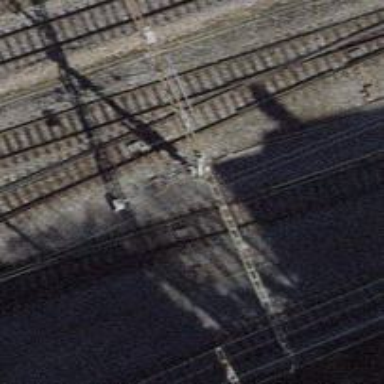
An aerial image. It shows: Single-track electrified railway service yard with contact line for trains.